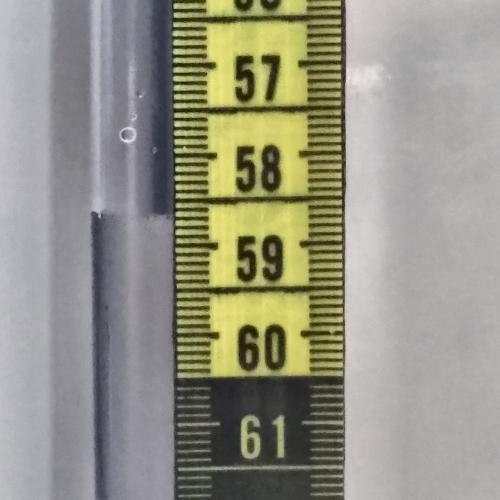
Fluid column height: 58.7 cm